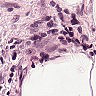
Metastatic tissue present: no